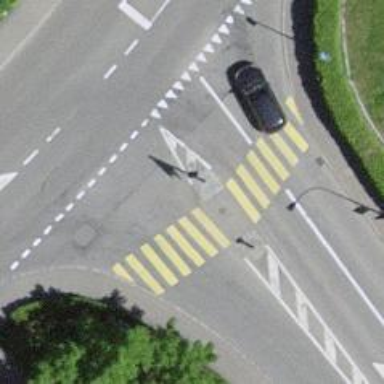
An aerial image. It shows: Zebra crossing with road island.